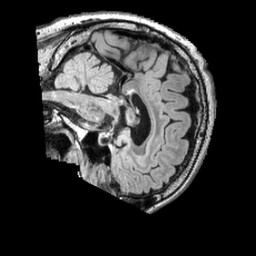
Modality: FLAIR
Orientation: sagittal
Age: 46
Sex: male
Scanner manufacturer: siemens
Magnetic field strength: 3 T
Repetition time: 5 s
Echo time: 0.387 s